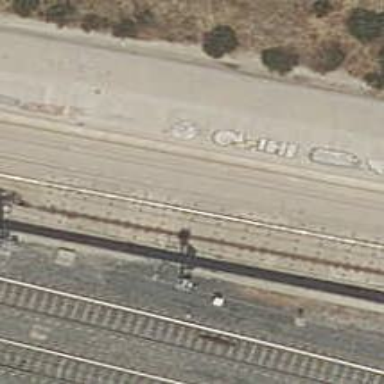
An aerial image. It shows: Railway track with contact line for electrification.